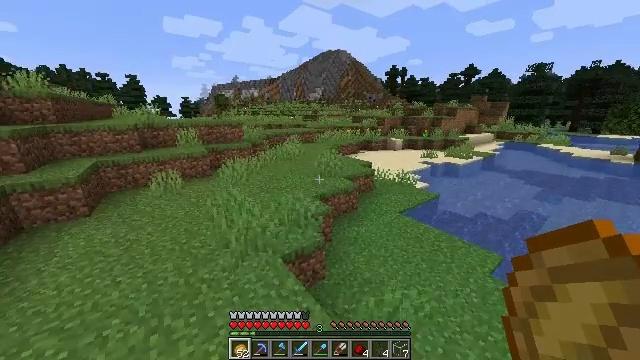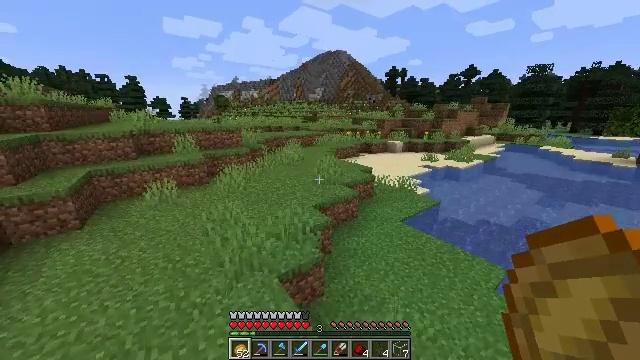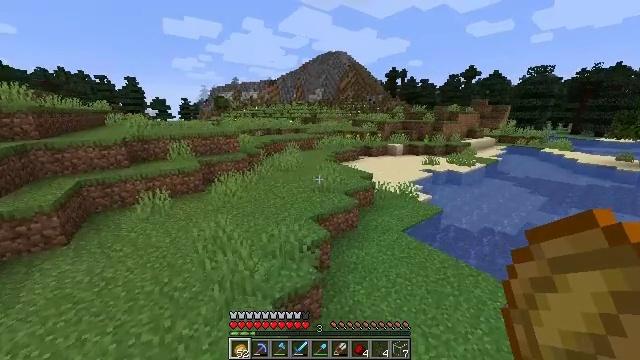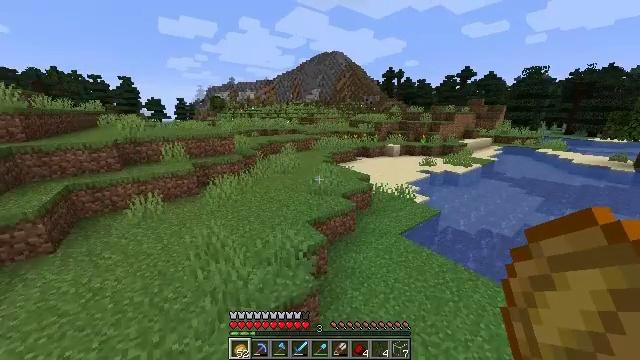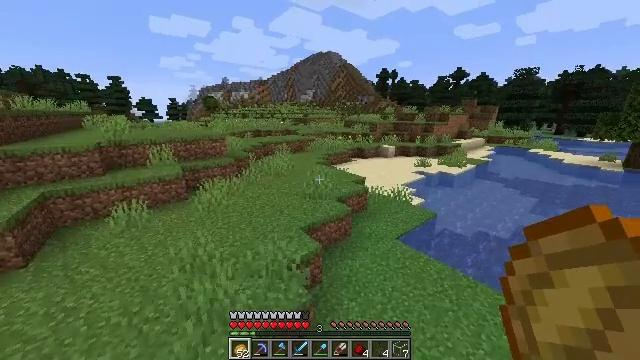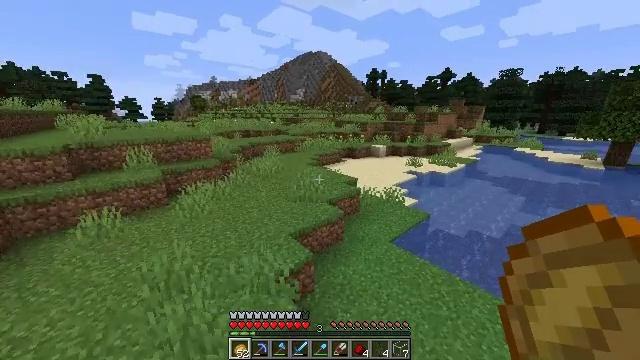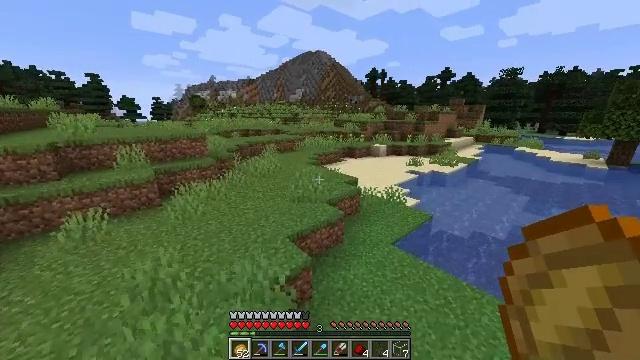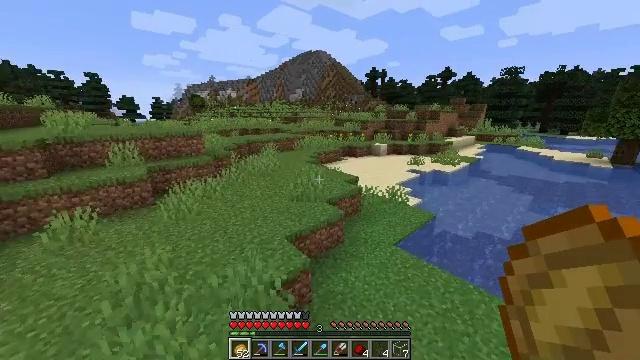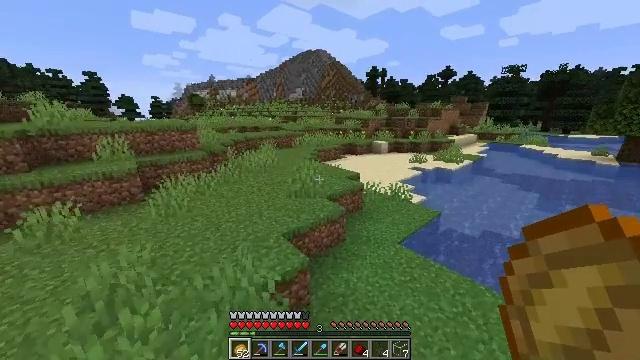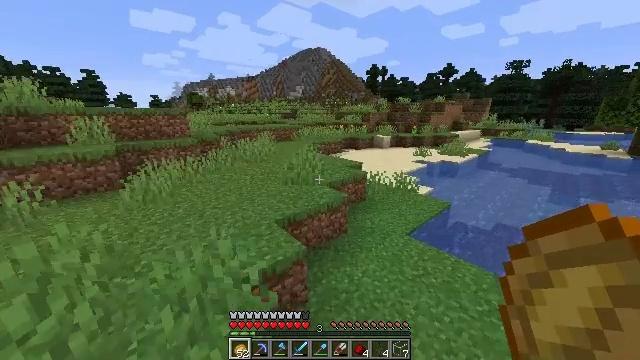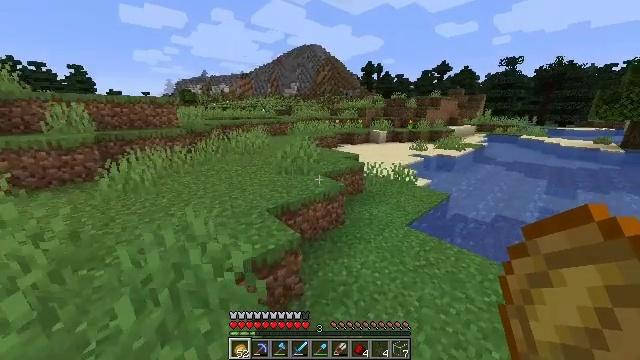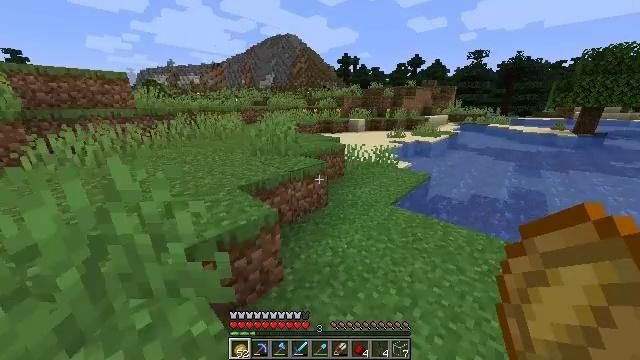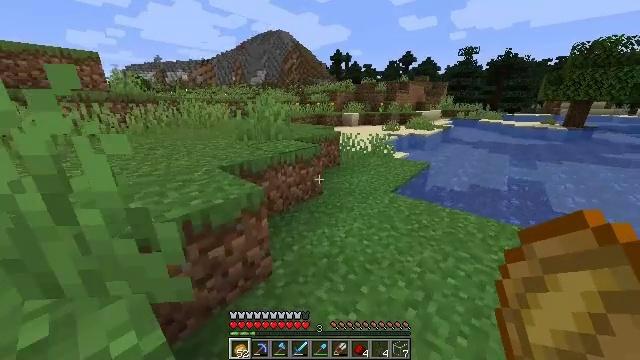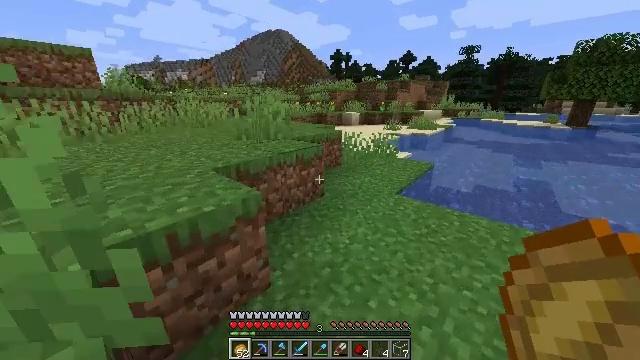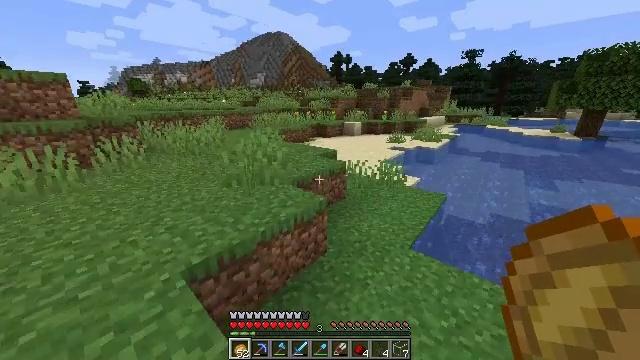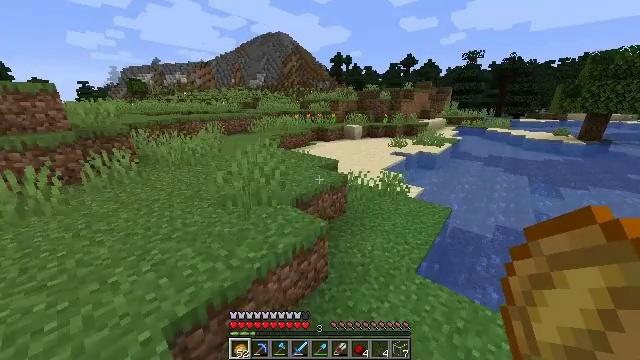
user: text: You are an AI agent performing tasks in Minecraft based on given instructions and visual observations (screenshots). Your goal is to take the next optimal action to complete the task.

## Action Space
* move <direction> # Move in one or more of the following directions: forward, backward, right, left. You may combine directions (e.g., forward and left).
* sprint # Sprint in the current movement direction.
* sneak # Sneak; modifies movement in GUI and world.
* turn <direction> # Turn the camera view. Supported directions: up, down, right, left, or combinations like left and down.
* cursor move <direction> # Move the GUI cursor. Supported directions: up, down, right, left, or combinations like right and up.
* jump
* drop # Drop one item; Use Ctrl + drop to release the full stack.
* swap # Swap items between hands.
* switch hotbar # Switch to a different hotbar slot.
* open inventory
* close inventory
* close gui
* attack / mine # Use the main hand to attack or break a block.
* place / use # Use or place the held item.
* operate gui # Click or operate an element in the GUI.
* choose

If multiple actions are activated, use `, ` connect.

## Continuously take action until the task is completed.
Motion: motion action
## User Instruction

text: Gather the bright orange tulip.
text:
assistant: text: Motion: move forward, jump
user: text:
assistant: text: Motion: move forward, jump
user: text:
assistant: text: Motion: move forward, jump
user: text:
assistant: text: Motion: move forward, turn right, jump
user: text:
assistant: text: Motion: move forward, turn right, jump
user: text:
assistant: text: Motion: move forward, jump
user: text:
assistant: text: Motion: move forward, jump
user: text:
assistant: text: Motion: move forward, sprint, jump
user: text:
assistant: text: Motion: move forward, sprint, jump
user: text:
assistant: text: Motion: move forward, sprint, turn right, jump
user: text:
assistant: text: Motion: move forward, sprint, turn right and down, jump
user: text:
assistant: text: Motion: move forward, turn right, jump
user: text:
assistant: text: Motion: move forward, jump
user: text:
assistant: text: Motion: move forward, jump
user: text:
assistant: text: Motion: move forward, jump
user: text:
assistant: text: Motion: move forward, sprint, jump
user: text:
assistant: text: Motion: move forward, sprint, jump
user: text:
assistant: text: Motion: move forward, sprint, jump
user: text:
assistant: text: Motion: move forward, jump
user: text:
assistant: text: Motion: move forward, jump
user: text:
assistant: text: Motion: move forward, jump
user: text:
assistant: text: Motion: move forward, jump
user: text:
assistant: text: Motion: move forward, sprint, jump
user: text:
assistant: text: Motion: move forward, sprint, jump
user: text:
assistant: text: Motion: move forward, sprint, jump
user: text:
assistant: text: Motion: move forward, jump
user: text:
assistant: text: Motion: move forward, jump
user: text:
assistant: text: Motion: move forward, jump
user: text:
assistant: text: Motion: move forward, jump
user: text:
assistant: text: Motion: move forward, sprint, jump